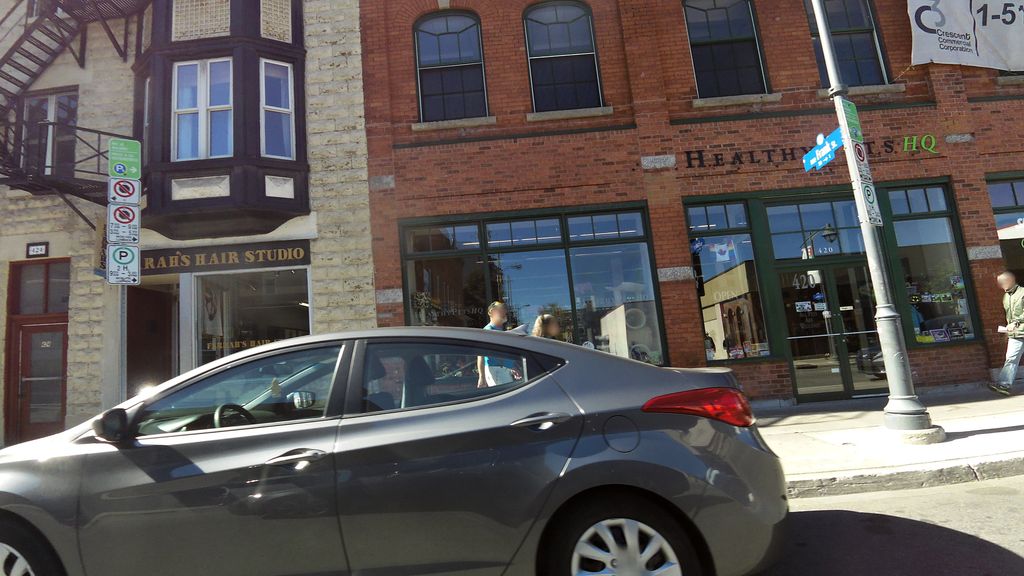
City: ottawa-gatineau